Question: I need to create a container (like stackoverflow and Reddit) for my website using <URL> as my markup language.

Is there a way to do it on the client side? (without using ajax?)
Parsing the code from the view is as simple as:
'''
{% load markup %}
{{ theme.content|textile }}
'''
(Needless to say, I followed <URL>
For simplicity's sake, lets assume I don't need IE support. My JS looks as follows:
'''
function change_preview() {
var fragment = document.createDocumentFragment();
// I am no sure what should I put here:
fragment.appendChild(document.createTextNode('{{ theme.content|textile }}'))
document.getElementById("preview").appendChild(fragment);
}
window.onload = function() {
var content_box = document.getElementById('id_content');
content_box.addEventListener("input", change_preview , false );
}
'''
And HTML:
'''
<textarea id="id_content" rows="10" cols="40" name="content"></textarea>
<div id = "preview"></div>
'''
Also I found <URL> on the server-side?
What are the best practices?
I am looking for non-jQuery solutions, but I will accept one if there are no other ways to do it.
Thank you in advance.
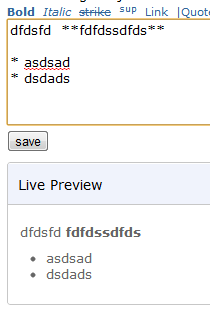
Answer: Since textile specifies what markup corresponds to what html I don't see a big potential for incompatibilities between a JS lib and a Py lib.
In your script for an immediate preview update you might want to use the 'keyup' event instead of the 'input' event since the latter is only fired when the 'textarea' looses focus.
'''
window.onload = function() {
var content_box = document.getElementById('id_content');
content_box.addEventListener("keyup", change_preview , false );
}
'''
To use Ben Daglish's lib, which is not based on jQuery, your event handler would look like this:
'''
function change_preview() {
var content_box = document.getElementById('id_content');
var html = convert(content_box.value);
document.getElementById('preview').innerHTML=html;
}
'''